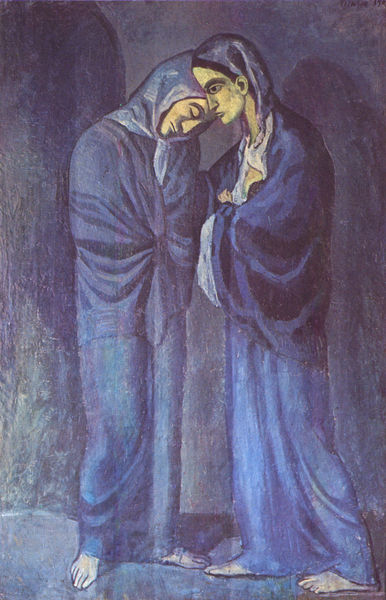
Titel: Die zwei Schwestern (Die Begegnung)
Künstler: Pablo Ruiz Picasso
Standort: Sankt Petersburg
Institution: Musée de l'Ermitage
Schlagwörter: blau, dunkel, gemälde, haut, kopf, mann, schatten, umhang, weiß, frauen, menschen, braun, frau, grau, hell, köpfe, licht, männer, ohr, profil, blick, dame, schleier, gespräch, hochformat, malerei, alt, wand, augen, bibel, bluse, falten, gesicht, kleidung, stehen, trauer, hals, hände, boden, gewand, mantel, gewänder, paar, augenbrauen, gebeugt, traurig, beine, füße, ruhe, umarmung, zwei, modern, formen, lila, angst, sprechen, kopftuch, seitenansicht, angelehnt, faltenwurf, knie, geneigt, barfuss, bedeckt, schritt, trost, arabisch, halbprofil, nähe, einfarbig, picasso, müde, kopftücher, mönche, elisabeth, anlehnen, brüder, maria, biblisch, zweifarbig, demut, heimsuchung, zuwendung, zweisamkeit, mitleid, schrit, blaue phase, pablo picasso, holzschnittartig, junge frau - alte frau, nachtschatten